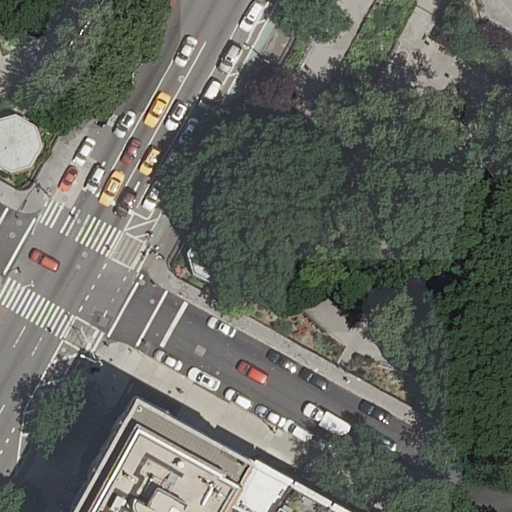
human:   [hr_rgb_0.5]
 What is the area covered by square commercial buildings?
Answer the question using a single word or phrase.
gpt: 0m2

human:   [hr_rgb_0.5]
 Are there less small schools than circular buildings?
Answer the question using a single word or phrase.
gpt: yes

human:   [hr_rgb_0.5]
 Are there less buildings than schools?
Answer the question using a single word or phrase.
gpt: no

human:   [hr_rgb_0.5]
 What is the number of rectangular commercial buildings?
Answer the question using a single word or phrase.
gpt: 0

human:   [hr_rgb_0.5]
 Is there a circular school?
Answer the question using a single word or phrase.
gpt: no

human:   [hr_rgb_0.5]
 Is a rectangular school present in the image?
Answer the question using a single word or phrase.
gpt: no

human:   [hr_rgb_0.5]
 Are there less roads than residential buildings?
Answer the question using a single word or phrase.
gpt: no

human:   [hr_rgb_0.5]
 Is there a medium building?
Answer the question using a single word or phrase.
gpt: yes

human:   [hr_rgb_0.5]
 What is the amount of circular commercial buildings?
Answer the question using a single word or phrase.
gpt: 0

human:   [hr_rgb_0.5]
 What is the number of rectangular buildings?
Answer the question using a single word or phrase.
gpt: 2

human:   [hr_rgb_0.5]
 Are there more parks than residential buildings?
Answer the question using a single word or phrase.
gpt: no

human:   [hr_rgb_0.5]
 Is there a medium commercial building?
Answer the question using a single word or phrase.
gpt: no

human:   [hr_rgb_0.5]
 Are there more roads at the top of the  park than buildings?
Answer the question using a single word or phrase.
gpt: no

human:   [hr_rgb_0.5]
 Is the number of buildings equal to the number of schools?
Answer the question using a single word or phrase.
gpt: no

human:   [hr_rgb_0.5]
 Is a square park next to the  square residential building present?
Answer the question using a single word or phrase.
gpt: no

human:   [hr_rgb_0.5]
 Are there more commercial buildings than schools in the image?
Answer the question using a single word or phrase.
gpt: no

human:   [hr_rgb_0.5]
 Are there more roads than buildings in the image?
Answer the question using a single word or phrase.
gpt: yes

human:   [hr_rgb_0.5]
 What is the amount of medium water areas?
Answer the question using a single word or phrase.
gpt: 0

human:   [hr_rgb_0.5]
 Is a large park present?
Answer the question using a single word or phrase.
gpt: yes

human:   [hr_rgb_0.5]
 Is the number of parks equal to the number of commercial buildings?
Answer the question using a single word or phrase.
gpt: no

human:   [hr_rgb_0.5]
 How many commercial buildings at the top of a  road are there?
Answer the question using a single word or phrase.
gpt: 0

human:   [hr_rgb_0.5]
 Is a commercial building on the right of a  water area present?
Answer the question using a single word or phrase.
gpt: no

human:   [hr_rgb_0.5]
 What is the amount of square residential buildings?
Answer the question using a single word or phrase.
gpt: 1

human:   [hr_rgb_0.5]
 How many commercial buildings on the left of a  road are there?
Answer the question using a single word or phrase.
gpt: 0

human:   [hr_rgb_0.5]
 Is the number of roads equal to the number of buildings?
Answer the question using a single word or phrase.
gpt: no

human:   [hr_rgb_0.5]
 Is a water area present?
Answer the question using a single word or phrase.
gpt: no

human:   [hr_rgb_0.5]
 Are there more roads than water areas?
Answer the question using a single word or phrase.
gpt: yes

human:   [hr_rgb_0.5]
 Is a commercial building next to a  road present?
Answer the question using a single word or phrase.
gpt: no

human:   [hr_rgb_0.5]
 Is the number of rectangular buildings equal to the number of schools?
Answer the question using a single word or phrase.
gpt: no

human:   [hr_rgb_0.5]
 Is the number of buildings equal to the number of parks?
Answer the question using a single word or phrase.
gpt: no

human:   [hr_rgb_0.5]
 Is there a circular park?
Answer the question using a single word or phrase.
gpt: no

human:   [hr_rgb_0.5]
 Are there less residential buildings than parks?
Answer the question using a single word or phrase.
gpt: no

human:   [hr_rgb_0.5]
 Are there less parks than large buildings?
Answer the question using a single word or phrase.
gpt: yes

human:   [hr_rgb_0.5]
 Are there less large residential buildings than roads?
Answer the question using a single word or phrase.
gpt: yes

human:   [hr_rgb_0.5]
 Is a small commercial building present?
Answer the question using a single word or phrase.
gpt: no

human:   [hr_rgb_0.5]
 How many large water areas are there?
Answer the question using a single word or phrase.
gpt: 0